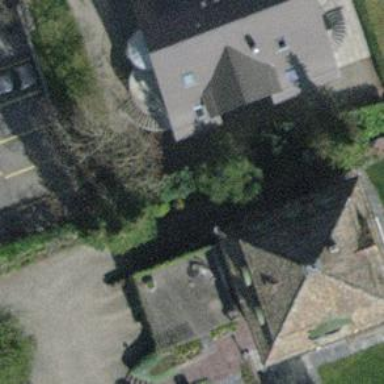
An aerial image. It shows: Detached building with tiled roof.